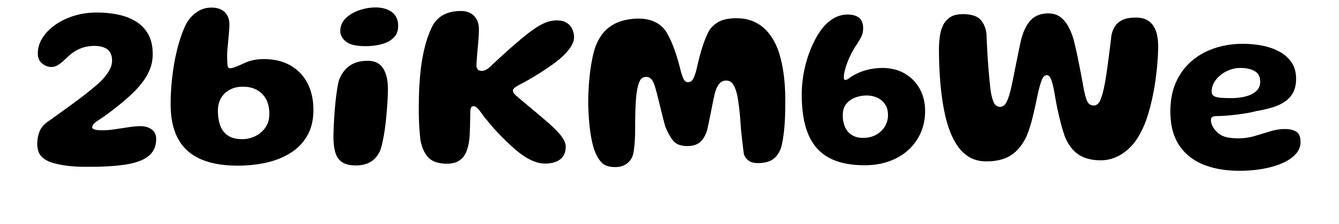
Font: Gluten_SemiBold